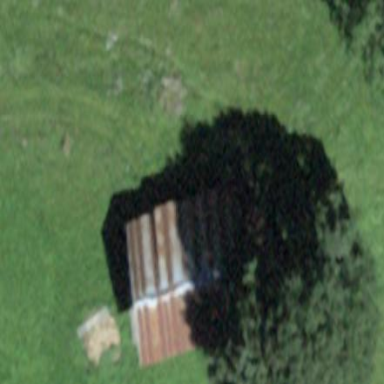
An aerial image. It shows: Rural barn.